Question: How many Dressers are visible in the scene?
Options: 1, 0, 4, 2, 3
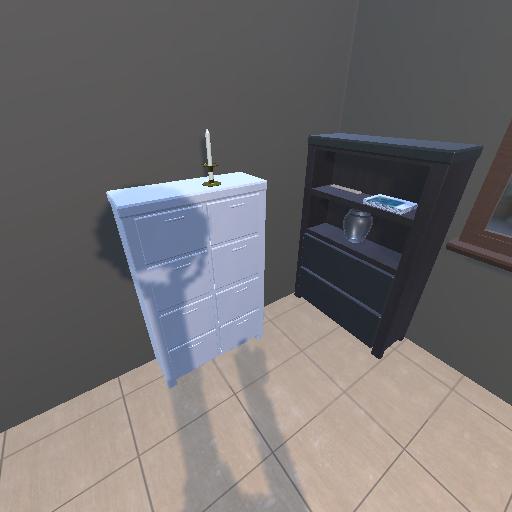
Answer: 1